Field crop: tomato
Growth stage: 1
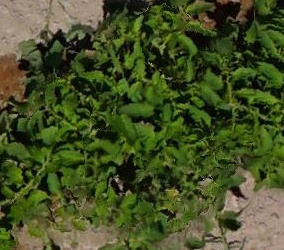
Species: tomato